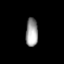
Tissue: lung
Cell type: Myeloid cells
Senescence score: 0.1333
Nuclear area (px): 339
Mean DAPI intensity: 157.115